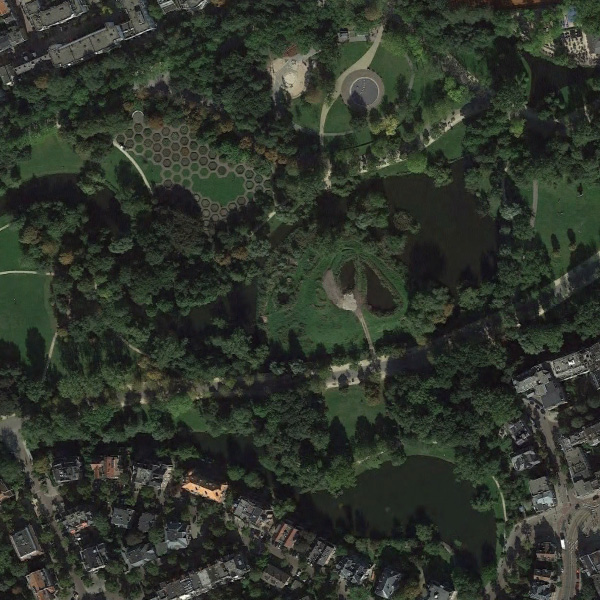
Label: Park